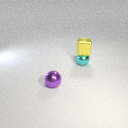
small yellow metal cube above small cyan metal sphere